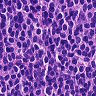
Metastatic tissue present: no